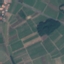
Land use / land cover: PermanentCrop